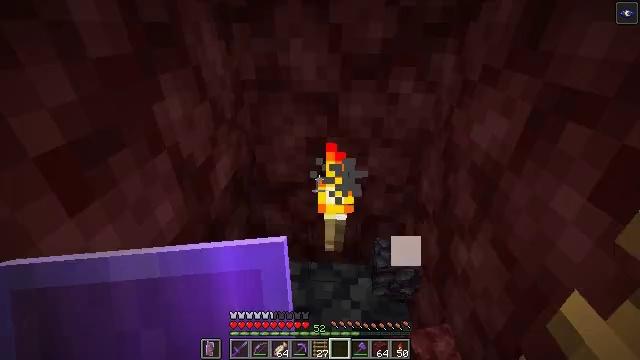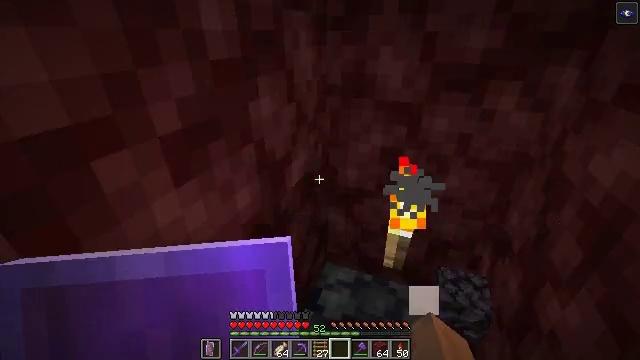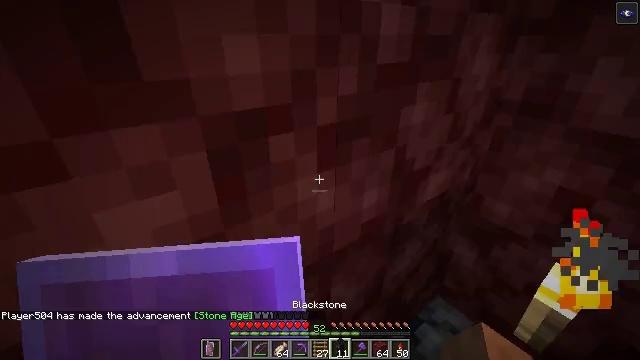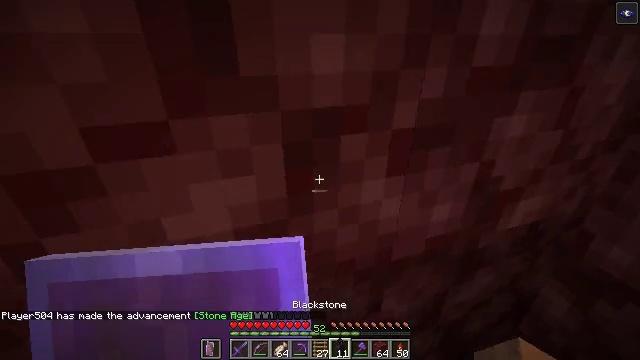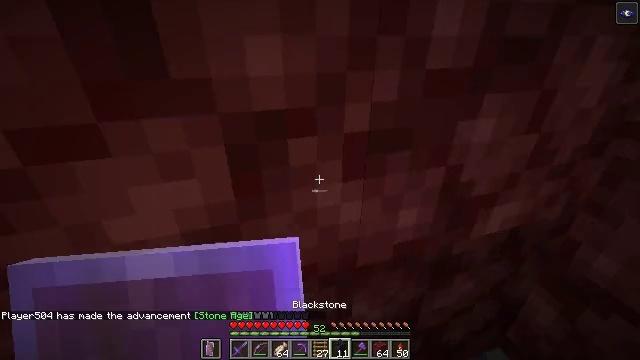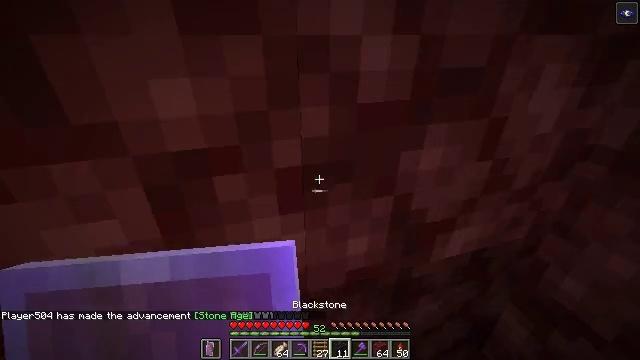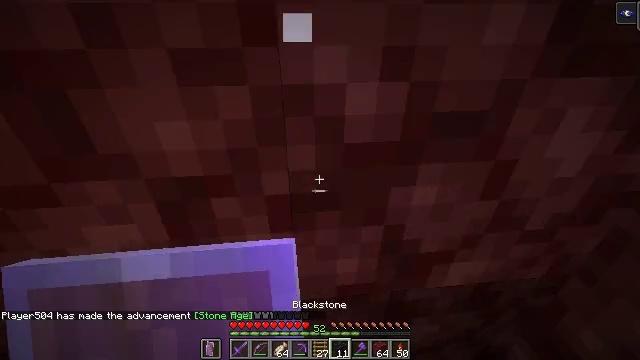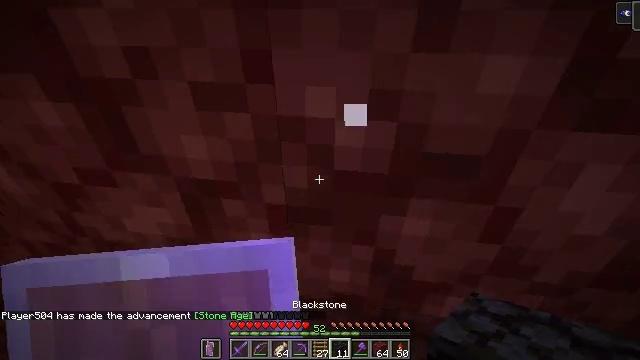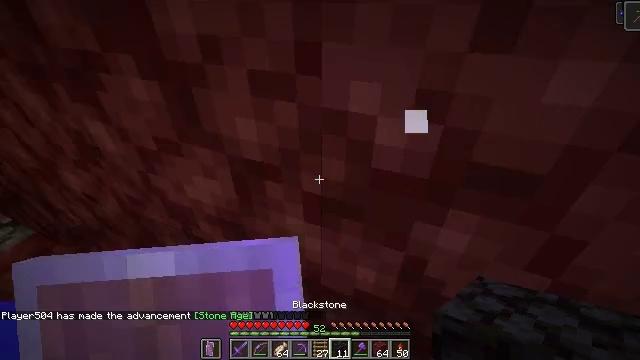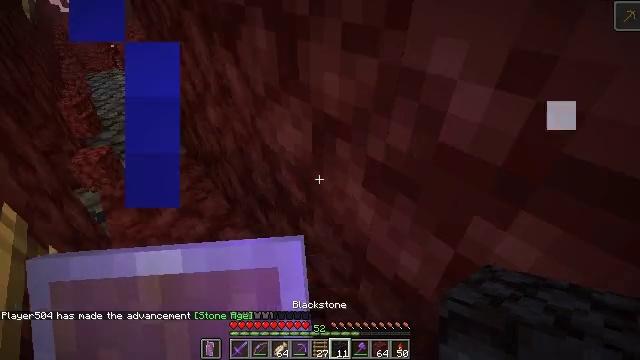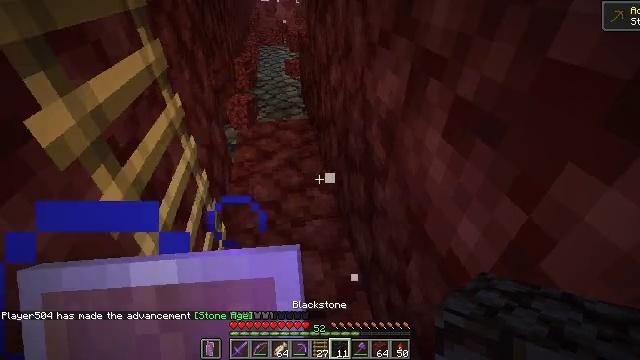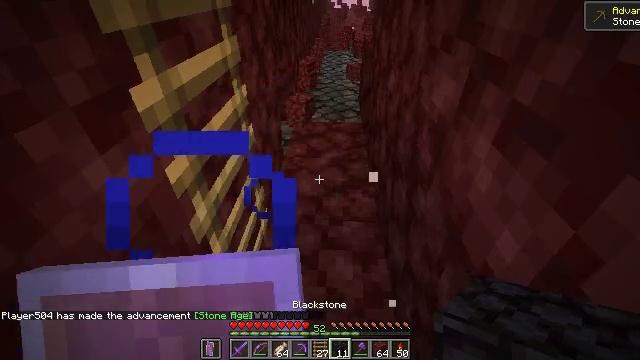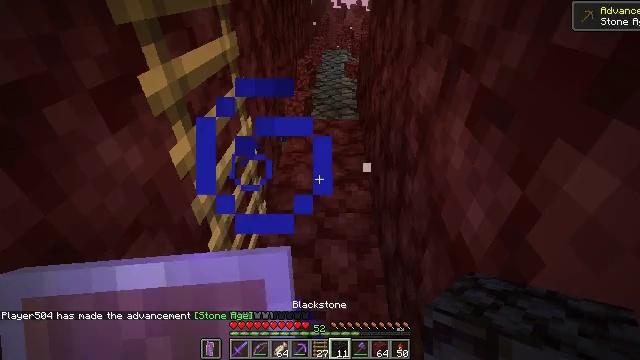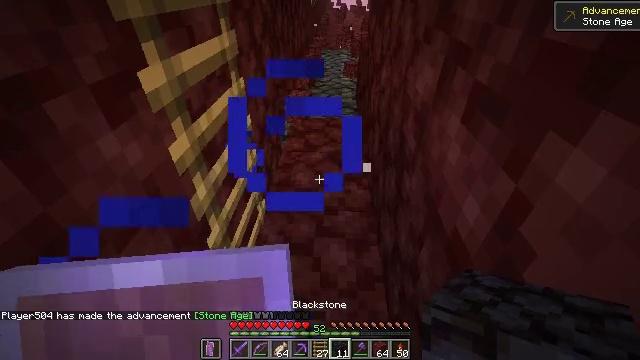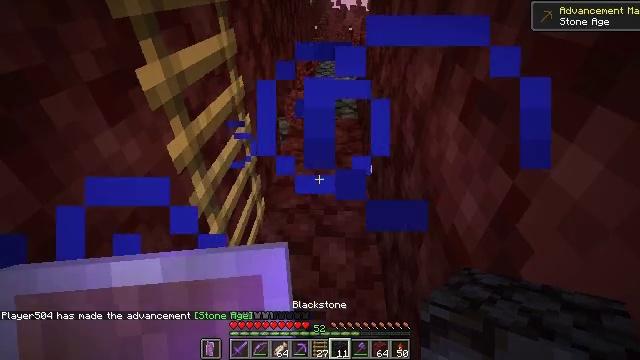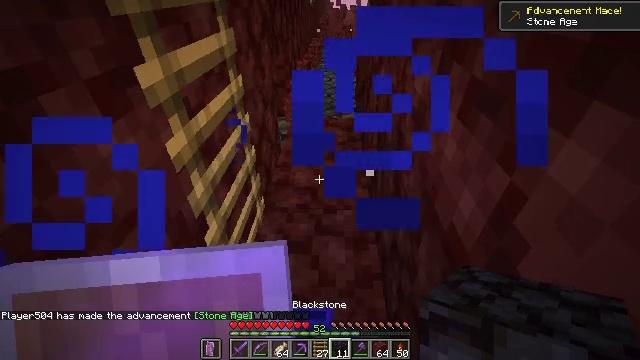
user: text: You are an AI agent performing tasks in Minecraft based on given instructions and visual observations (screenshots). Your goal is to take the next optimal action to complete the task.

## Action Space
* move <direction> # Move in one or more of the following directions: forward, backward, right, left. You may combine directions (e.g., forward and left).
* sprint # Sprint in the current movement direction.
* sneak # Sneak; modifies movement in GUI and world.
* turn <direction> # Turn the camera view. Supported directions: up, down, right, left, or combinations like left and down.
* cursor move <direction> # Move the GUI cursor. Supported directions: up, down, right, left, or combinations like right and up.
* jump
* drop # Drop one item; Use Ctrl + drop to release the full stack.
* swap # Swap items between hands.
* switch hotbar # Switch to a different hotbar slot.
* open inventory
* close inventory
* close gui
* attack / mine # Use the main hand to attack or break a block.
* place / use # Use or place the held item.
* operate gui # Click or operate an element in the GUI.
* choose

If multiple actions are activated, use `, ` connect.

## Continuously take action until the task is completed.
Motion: motion action
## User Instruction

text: Remove a blackstone from the inventory.
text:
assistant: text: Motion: turn left and up
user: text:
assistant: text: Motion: turn left
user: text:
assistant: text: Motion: move right, turn left
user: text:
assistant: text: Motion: move right, turn left
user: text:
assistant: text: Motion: move right
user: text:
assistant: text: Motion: move right, turn left and down
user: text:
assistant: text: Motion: move right, turn left and down
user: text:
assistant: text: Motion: move right, turn left and down
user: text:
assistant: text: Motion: move right, turn left and down
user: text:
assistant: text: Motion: move right, turn left
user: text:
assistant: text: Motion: turn left and up
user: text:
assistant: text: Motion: no_op
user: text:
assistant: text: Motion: no_op
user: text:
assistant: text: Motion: no_op
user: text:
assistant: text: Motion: no_op
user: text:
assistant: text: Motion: no_op
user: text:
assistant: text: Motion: no_op
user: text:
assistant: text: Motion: no_op
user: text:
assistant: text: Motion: no_op
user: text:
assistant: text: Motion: no_op
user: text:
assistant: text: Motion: no_op
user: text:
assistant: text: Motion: no_op
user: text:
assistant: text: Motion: no_op
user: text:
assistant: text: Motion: no_op
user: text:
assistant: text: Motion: no_op
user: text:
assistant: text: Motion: no_op
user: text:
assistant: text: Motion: no_op
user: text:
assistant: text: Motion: no_op
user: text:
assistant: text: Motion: no_op
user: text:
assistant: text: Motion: no_op